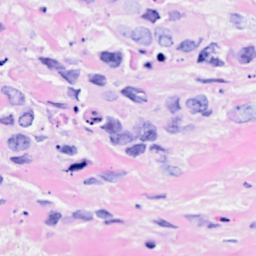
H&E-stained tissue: Breast